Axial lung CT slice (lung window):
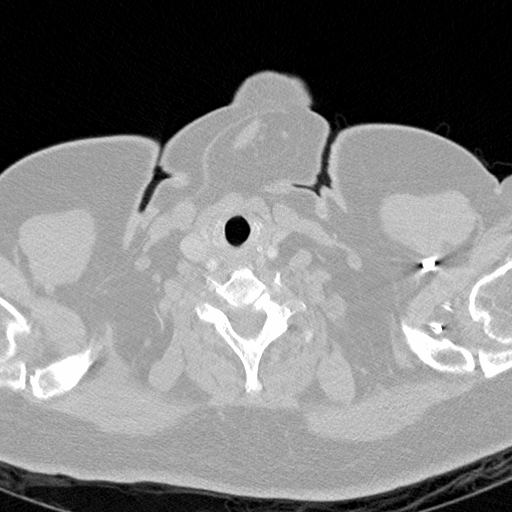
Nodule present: no